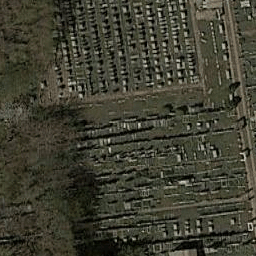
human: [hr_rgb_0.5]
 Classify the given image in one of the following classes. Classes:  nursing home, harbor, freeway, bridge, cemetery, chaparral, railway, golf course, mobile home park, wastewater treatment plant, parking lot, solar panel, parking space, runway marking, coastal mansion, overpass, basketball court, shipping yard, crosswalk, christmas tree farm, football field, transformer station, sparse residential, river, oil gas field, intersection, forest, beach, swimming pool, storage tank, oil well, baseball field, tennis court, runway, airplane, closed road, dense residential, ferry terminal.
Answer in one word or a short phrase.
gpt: cemetery